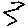
Label: zigzag